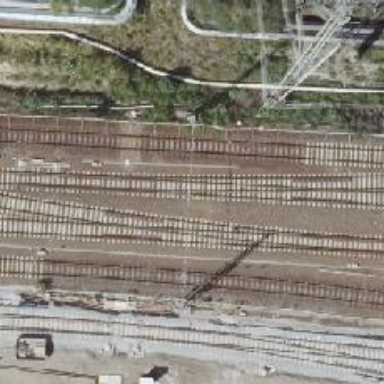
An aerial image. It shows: Milestone along the railway with catenary mast.